Question: I am trying slim for the first time and I liked the concept of micro frameworks. I love the fact that I can manage my own database layer rather than relying on ORMs, so rest apart I am stuck adding my own classes in slim app.
I went through Slim docs and it was not that much clear what should I use to add my own classes in the app.
I am using Middleware for now and this is how I am trying to implement.
Directory structure

## Index file:
'''
<?php
require 'Slim\Slim.php' ;
\Slim\Slim::registerAutoloader();
$app = new \Slim\Slim();
$app->add(new \models\MyDb());
$app->config(array(
'templates.path' => 'templates',
));
$app->get('/', function() use ($app){
$data = $db->testApp();
$app->render('main.php', $data);
});
$app->run();
?>
'''
## models/db.php
'''
class MyDb extends ..\Slim\Middleware{
public function testApp(){
/* Returns something */
}
}
'''
Fatal error: Class 'models\MyDb' not found in C:\xampp\htdocs\slimtest\index.php on line 6
I know I am making really simple mistake or I am over thinking the implementation but kindly explain in detail as I am fairly new to Slim and Micro framework in general.
I have went through these questions on stack-overflow:
<URL>
<URL>
but they were not of that much help plus I don't like going with procedural way and to write all logic in one file.
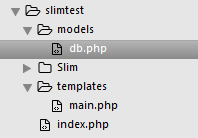
Answer: I'm not Slim expert but there are multiple problems with your code.
Your files structure should be:
'''
models
--> MyDb.php
Slim
--> original slim files
templates
--> main.php
index.php (main file runnning the app)
'''
if you want to use PSR autoloader from Slim framework.
Your 'MyDb.php' file should look like this:
'''
<?php
namespace models;
class MyDb extends \Slim\Middleware{
public function testApp(){
return "this is my sample data";
}
public function call()
{
$this->next->call();
}
}
'''
'call()' method must be implemented because it extends '\Slim\Middleware'.
Your 'index.php' should look like this:
'''
<?php
require 'Slim\Slim.php' ;
\Slim\Slim::registerAutoloader();
$app = new \Slim\Slim();
$app->config(array(
'templates.path' => 'templates',
));
$app->get('/', function() use ($app){
$db = new \models\MyDb();
$data = $db->testApp();
$app->render('main.php', array('data' => $data));
});
$app->run();
?>
'''
In your earlier code '$db' was undefined variable.
When your 'main.php' file look like this:
'''
hello world <?= $data ?>
'''
output will be:
> hello world this is my sample data
as expected